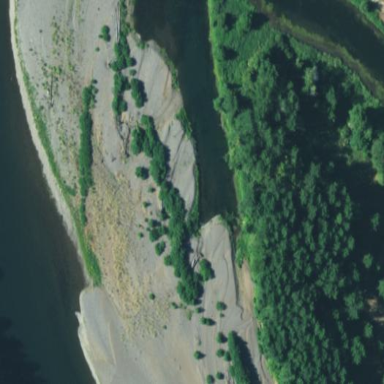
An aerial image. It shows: Natural area covered with sand.